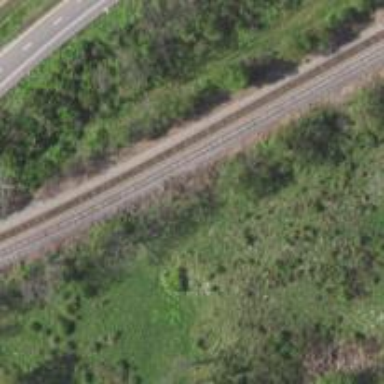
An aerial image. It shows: Railway siding for service.